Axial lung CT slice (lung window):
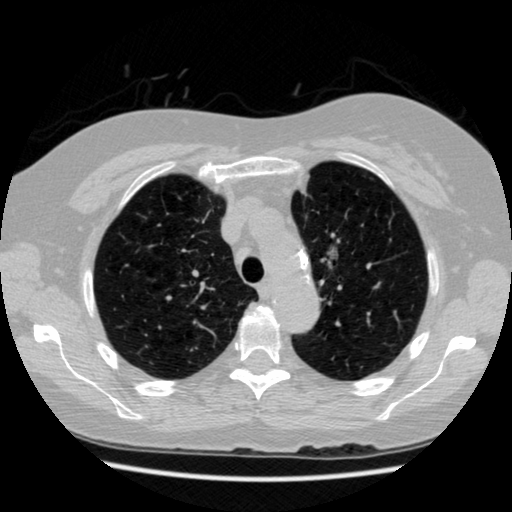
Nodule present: yes
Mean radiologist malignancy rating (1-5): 2